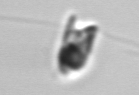
Label: Chrysochromulina_lanceolata